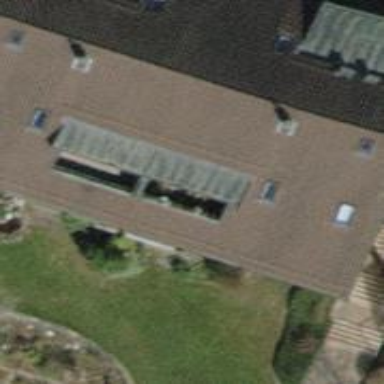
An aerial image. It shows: Building with pitched roof.